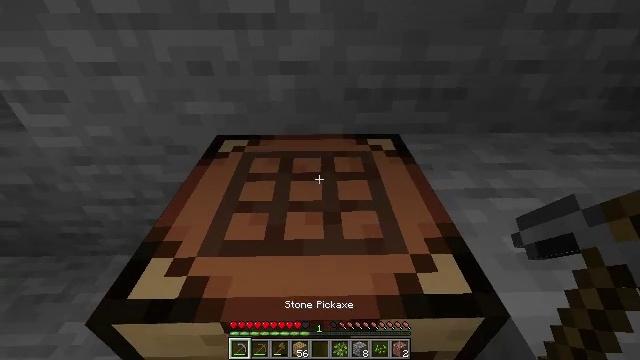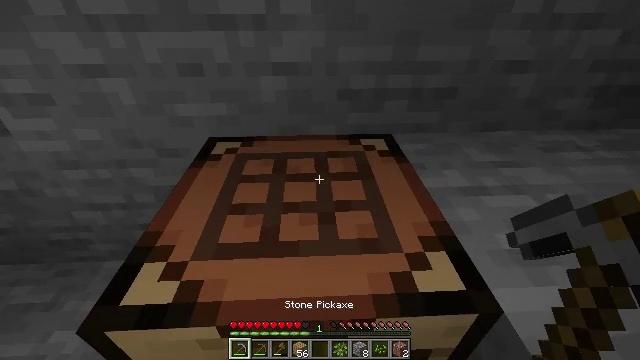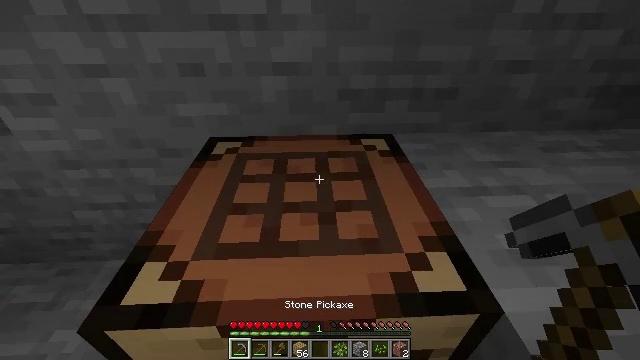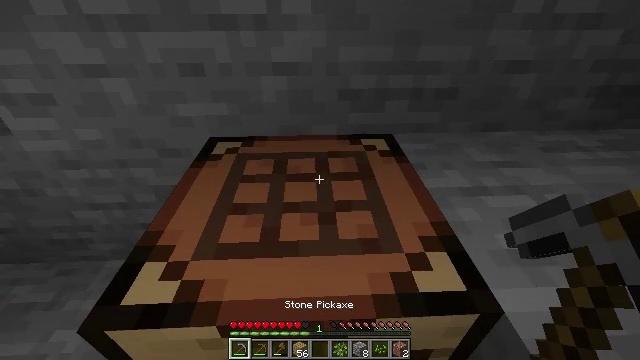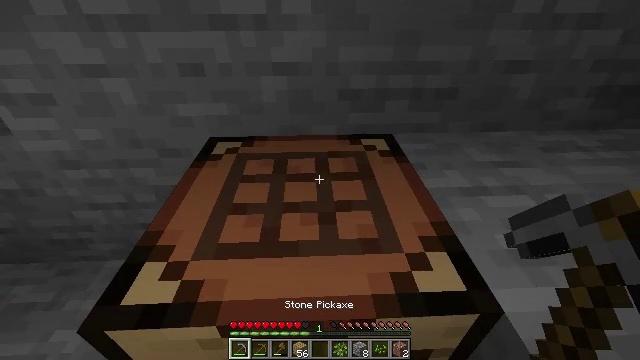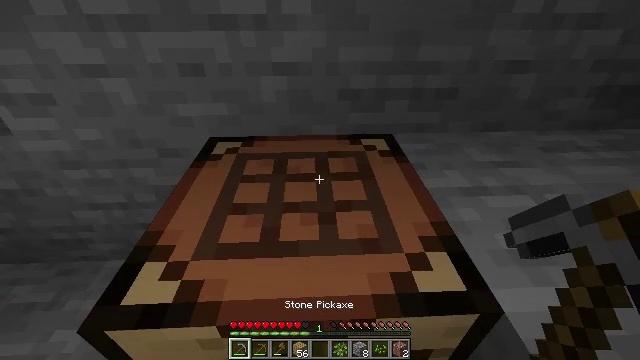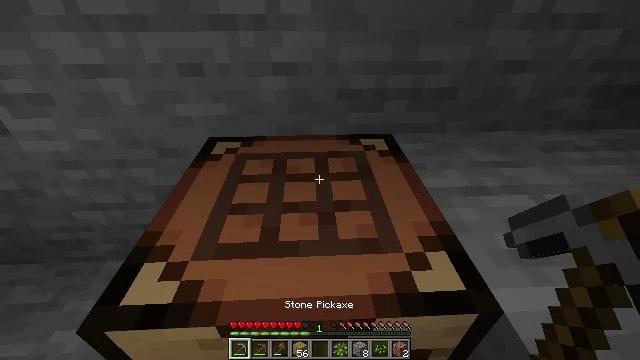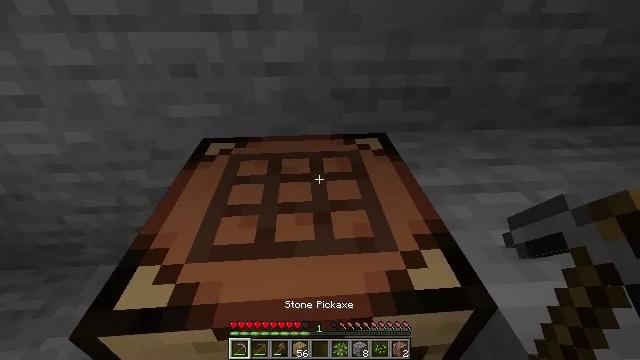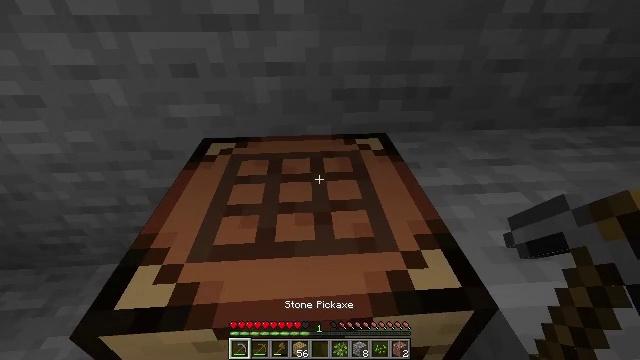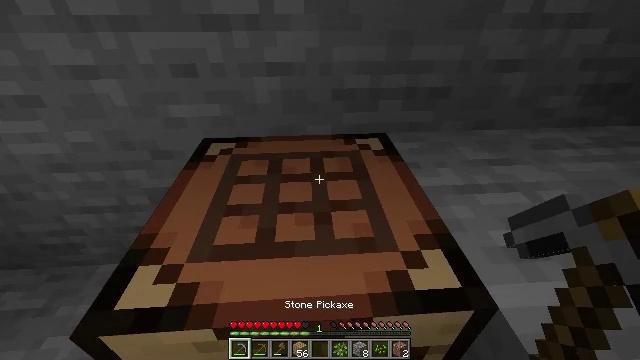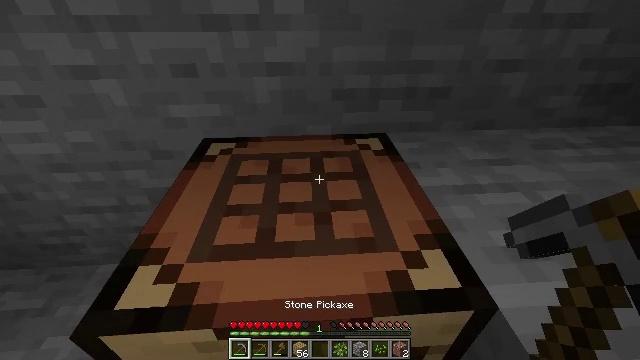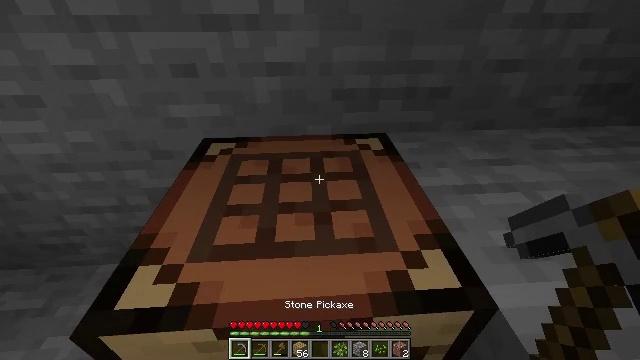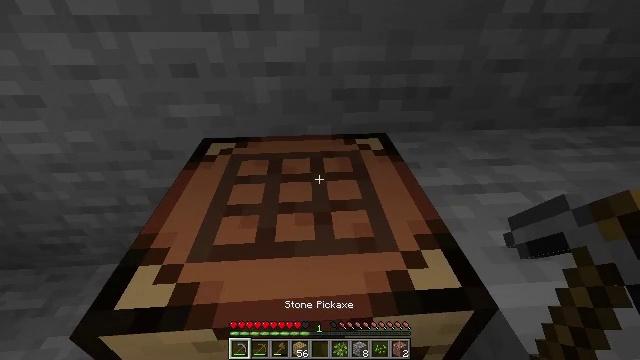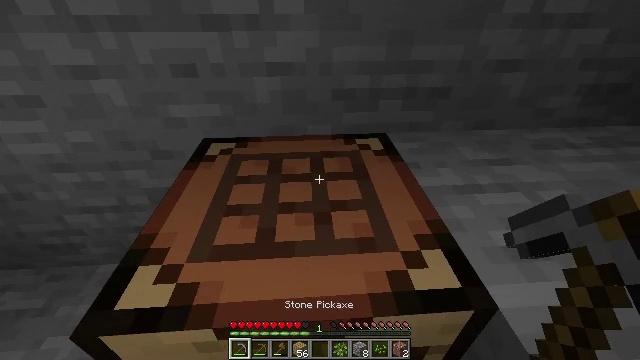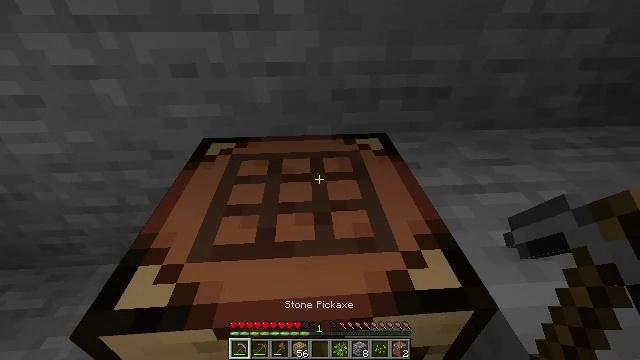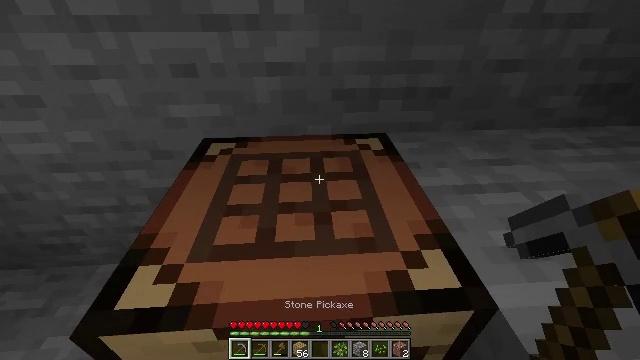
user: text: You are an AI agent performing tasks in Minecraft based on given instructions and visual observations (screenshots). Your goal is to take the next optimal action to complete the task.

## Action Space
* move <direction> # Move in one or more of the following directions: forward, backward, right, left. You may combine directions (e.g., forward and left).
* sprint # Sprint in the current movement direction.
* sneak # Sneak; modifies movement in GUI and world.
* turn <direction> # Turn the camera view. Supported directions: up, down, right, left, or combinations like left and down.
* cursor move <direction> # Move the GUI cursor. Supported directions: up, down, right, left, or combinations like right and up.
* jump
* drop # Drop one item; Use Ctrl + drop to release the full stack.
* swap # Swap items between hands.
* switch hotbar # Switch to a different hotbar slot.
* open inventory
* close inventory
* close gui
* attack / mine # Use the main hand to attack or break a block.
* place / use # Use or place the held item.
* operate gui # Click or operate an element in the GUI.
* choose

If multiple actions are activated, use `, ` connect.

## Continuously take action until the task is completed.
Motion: motion action
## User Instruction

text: Make a crafting table using wooden planks.
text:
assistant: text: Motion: turn right
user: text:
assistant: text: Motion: no_op
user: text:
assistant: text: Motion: no_op
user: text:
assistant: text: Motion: no_op
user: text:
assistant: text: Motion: no_op
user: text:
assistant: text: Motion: no_op
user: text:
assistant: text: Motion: turn right
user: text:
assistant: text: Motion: no_op
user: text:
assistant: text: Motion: no_op
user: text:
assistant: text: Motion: no_op
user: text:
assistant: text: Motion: no_op
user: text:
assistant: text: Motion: no_op
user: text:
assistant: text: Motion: no_op
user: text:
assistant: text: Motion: use / place
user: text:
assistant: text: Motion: no_op
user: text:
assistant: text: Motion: no_op
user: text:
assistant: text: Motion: no_op
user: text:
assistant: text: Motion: no_op
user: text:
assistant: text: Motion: no_op
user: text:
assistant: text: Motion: no_op
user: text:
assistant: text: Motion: no_op
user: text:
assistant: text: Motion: no_op
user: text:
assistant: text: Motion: no_op
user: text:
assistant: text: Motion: no_op
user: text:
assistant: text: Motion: no_op
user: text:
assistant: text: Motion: no_op
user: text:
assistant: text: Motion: no_op
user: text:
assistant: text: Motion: no_op
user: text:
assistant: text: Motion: no_op
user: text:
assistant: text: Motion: no_op